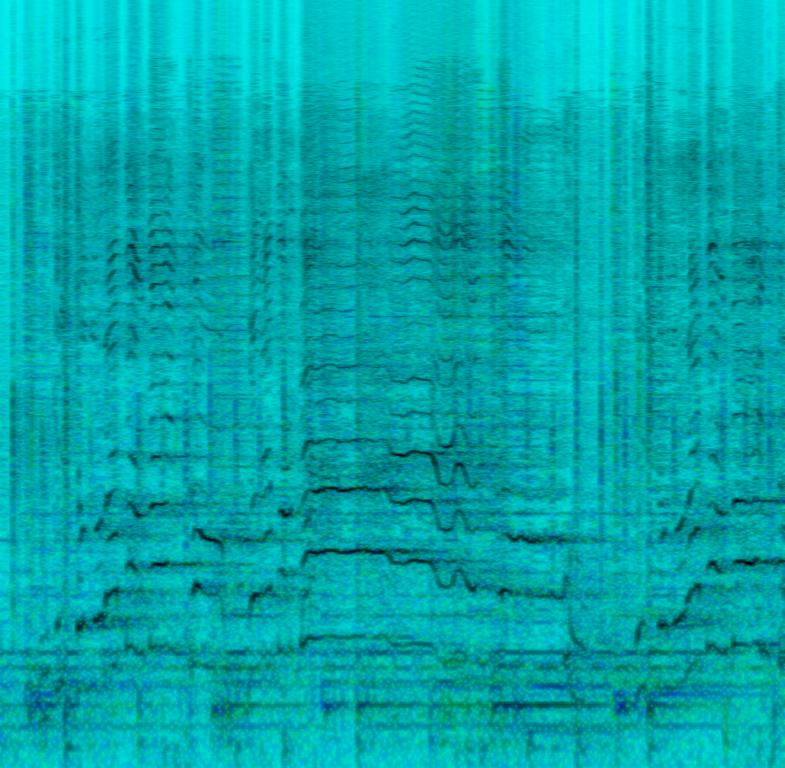
The low quality recording features a live performance of a regional Mexican song that consists of reverberant, high register, passionate male vocal singing over acoustic rhythm guitar and widely spread, groovy claps. It sounds passionate, traditional and emotional. Judging by the reverb, it was probably played in some huge concert hall.